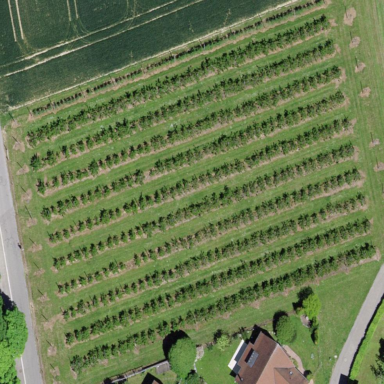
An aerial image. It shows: Orchard.